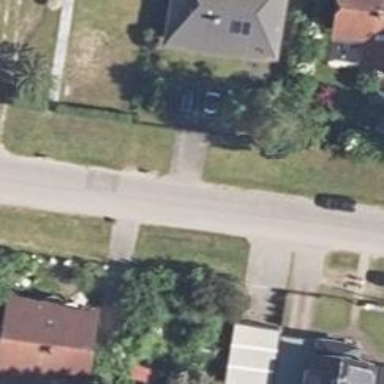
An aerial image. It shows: Tertiary road with asphalt surface and no sidewalks.